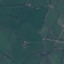
Label: Pasture